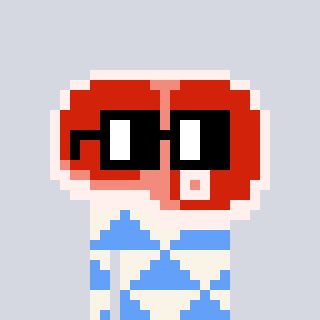
a pixel art character with square black glasses, a steak-shaped head and a blue-colored body on a cool background